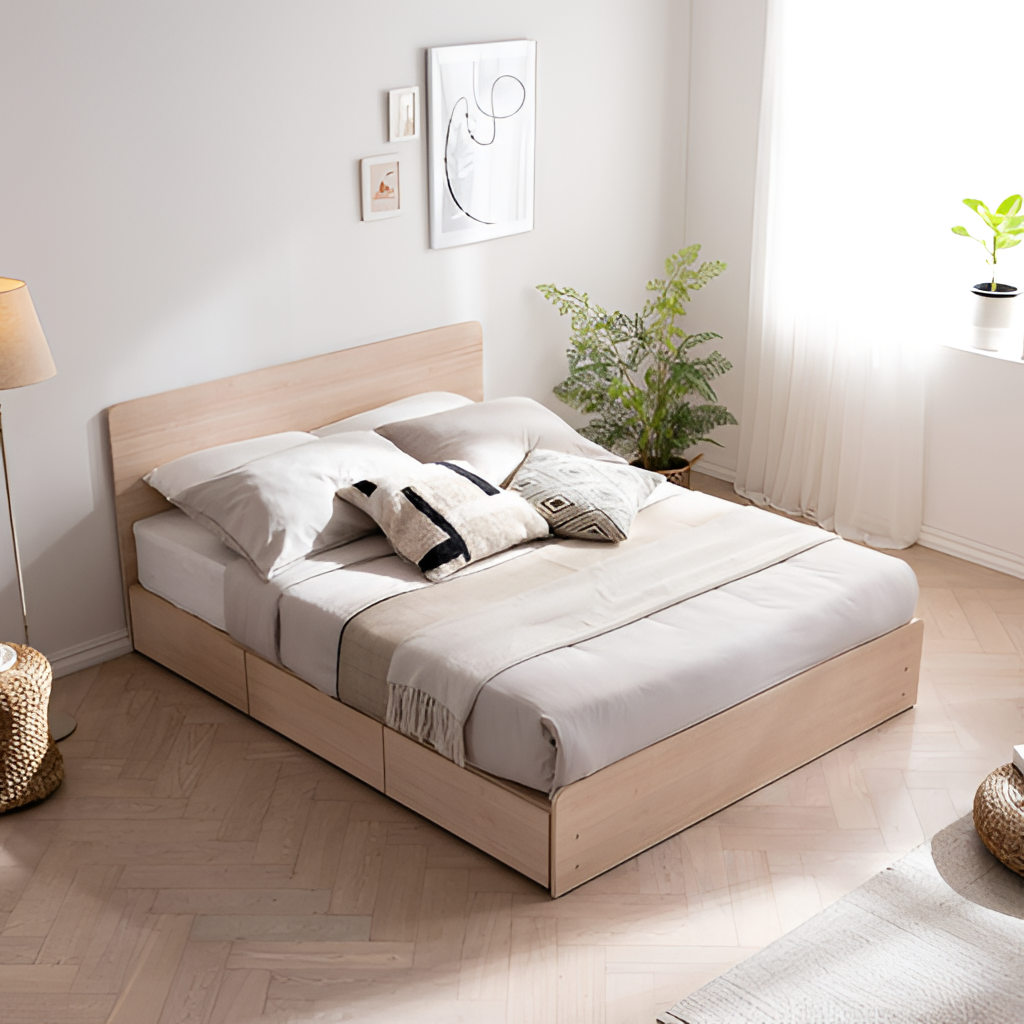
bedroom, light wood wood bed, wood flooring, with herringbone pattern, paint wallpaper, with solid pattern, Scandinavian